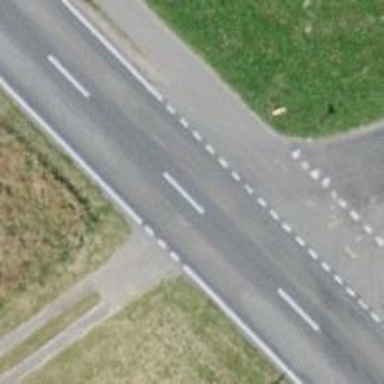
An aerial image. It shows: Secondary road with track for cycling on the left side.